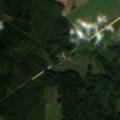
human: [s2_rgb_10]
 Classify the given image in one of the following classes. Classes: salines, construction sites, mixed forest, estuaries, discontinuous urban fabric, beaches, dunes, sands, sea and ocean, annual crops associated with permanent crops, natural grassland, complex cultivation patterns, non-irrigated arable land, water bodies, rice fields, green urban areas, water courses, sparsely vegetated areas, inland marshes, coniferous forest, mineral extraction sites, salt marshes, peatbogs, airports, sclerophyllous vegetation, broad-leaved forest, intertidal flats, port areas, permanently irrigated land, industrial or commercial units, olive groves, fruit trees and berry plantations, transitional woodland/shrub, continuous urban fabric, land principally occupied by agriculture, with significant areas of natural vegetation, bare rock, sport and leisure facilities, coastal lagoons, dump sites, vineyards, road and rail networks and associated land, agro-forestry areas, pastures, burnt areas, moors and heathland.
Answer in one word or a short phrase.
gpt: non-irrigated arable land, broad-leaved forest, mixed forest, transitional woodland/shrub